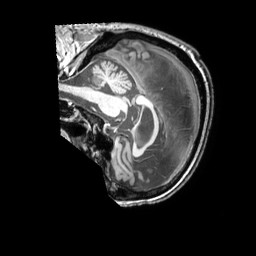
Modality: T1w
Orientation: sagittal
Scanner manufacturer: philips
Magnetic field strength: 3 T
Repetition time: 0.009891 s
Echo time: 0.004604 s